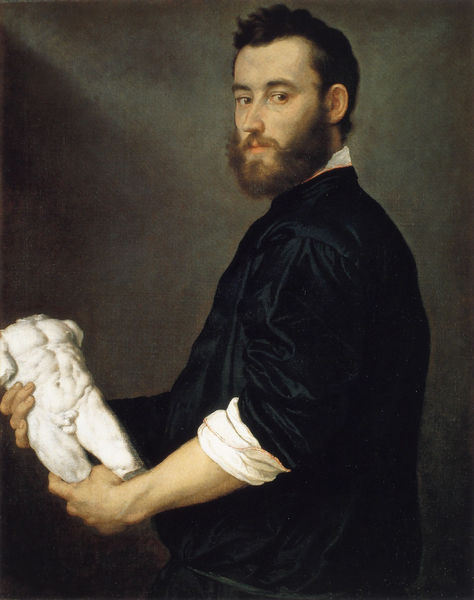
Titel: Bildnis des Bildhauers Alessandro Vittoria
Künstler: Giovanni Battista Moroni
Institution: Wien, Kunsthistorisches Museum
Schlagwörter: dunkel, mann, nackt, braun, licht, marmor, ohr, schwarz, blick, bart, hemd, augen, falten, samt, stein, portrait, statue, modell, ernst, büste, griff, penis, torso, künstler, kittel, schau, zugewandt, drehung, kopflos, bildhauer, bard, smat, spitze nase